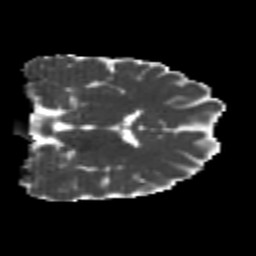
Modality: MD
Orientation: coronal
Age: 22
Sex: male
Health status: healthy
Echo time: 0.074 s